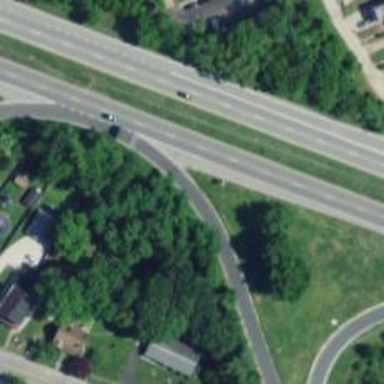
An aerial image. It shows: Trunk link highway with asphalt surface.